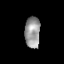
Tissue: skin
Cell type: Epithelial cells
Senescence score: 0.2688
Nuclear area (px): 473
Mean DAPI intensity: 150.958